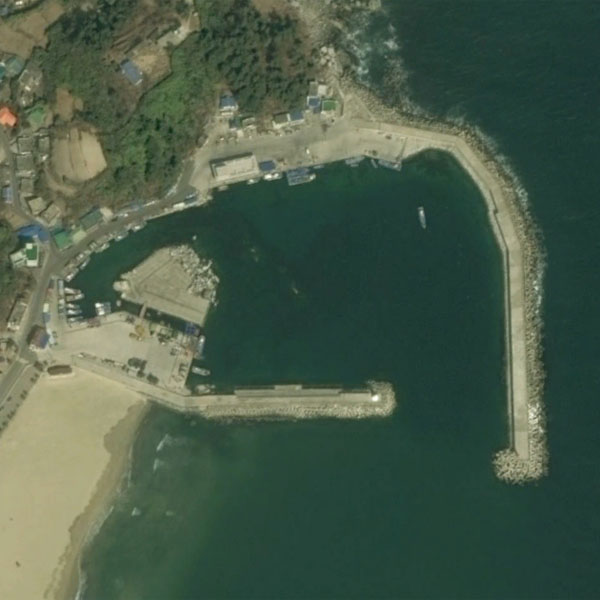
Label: Port